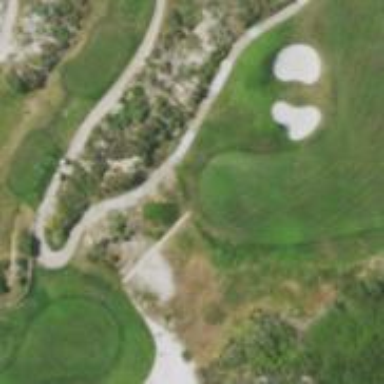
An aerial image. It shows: Path used for both walking and golf.